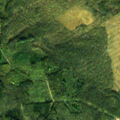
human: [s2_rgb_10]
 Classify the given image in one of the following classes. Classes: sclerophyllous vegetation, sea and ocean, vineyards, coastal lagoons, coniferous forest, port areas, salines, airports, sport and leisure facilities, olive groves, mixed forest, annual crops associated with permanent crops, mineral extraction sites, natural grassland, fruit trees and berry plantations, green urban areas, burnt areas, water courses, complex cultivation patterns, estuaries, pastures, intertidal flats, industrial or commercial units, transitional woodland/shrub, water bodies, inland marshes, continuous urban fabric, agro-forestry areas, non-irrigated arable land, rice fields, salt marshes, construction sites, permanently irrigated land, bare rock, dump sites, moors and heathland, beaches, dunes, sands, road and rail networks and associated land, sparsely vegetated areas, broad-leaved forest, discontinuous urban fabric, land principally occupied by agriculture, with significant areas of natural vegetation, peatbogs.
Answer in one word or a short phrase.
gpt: coniferous forest, mixed forest, transitional woodland/shrub